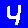
Digit: 4